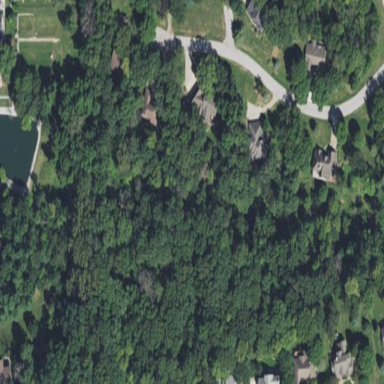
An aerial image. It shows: Beautiful woodland area.